Question: I'm trying to zoomable/draggle rectangle from going outside of the svg bounds when panning and zooming. I've tried to implement it based off of this <URL> with just the rectangle that is zoomable and draggable. Again, im trying to make it so that you can not drag the rectangle outside of the svg box i put the border on. I know i need to update the move function. the code below is from the first link example but it does not seem to work well so i commented part of it out.
'''
function move() {
var t = d3.event.translate,
s = d3.event.scale;
//t[0] = Math.min(width / 2 * (s - 1), Math.max(width / 2 * (1 - s), t[0]));
//t[1] = Math.min(height / 2 * (s - 1) + 230 * s, Math.max(height / 2 * (1 - s) - 230 * s, t[1]));
//zoom.translate(t);
svg.attr("transform", "translate(" + d3.event.translate + ")scale(" + d3.event.scale + ")");
}
'''
Edit: So additionally i need to be able to drag the rectangle when you are zoomed in all the way and its bigger than the svg. In the image below, the blue rectangle is the svg and green would be the rectangle and you are zoomed in all the way so that the green rectangle takes up the much more than the SVG. This is similar to the map in the <URL>. You can zoom into the states and drag across the country, navigating to states outside the current svg size

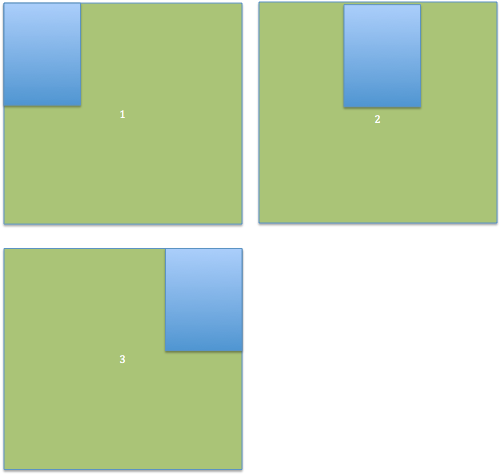
Answer: You can do this by constraining the translation coordinates you set to the size of the box:
'''
var t = d3.event.translate,
s = d3.event.scale;
t[0] = Math.max(0, Math.min(t[0], width - s*50));
t[1] = Math.max(0, Math.min(t[1], height - s*50));
svg.attr("transform", "translate(" + t + ")scale(" + d3.event.scale + ")");
'''
This is constraining the x coordinate to be between 0 and the width minus however much space is required to show the box completely -- this depends on the zoom level and the term therefore contains 's'. For the y coordinate, it is exactly the same.
This is much easier if you don't use both a translation and explicit coordinate settings through 'x' and 'y' for the box -- to offset from the top left corner, simply set an initial translation.
Complete example <URL>.